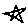
Label: star